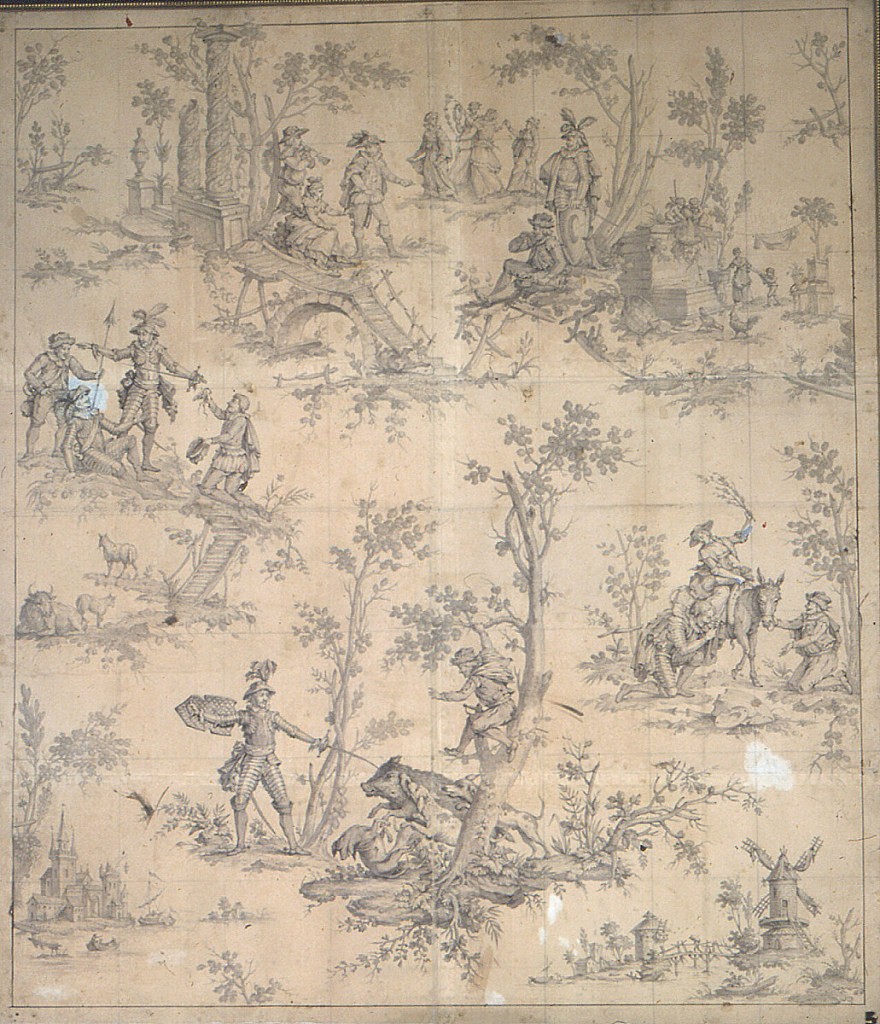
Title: Cartoon for Cotton Printing: Don Quichotte [Don Quixote]
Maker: Jean-Jacques Lagrenée the Younger, 1739 – 1821
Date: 1780
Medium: Pen and black ink, gray wash, black chalk, squared for transfer on beige laid paper (six sheets joined)
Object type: Drawing
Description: Four scenes from the story of "Don Quixote," by Miguel de Cervantes; Don Quixote's combat with a wild boar (lower center); Sampson Carrasco, surnamed Knight of the Mirrors, van- quished by Don Quixote, is ordered to prostrate himself before Duclina del Toboso (left); Dulcina's party (upper center); Don Quixote demon- strating his affection for Dulcina (right). Another version of this design was manufactured c. 1785, by Gorgerat of Nantes (trial proof l898-21-17B). This subject was repeated in 1813 by Hem for Oberkampf.